Aerial crown-view tile of a tropical tree (Barro Colorado Island, Panama), acquired 20250414:
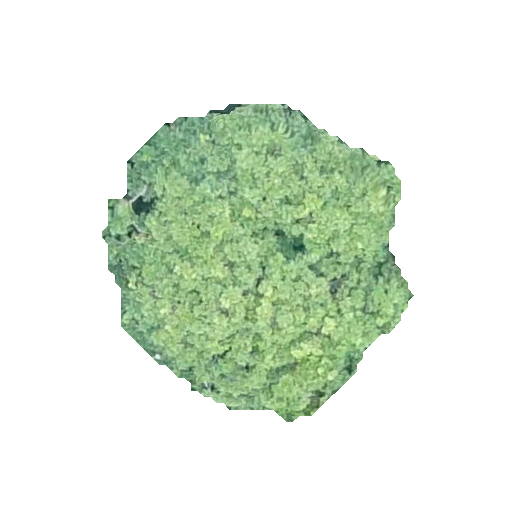
Species: Simarouba amara
GBIF accepted scientific name: Simarouba amara
Crown area: 104.739 m²